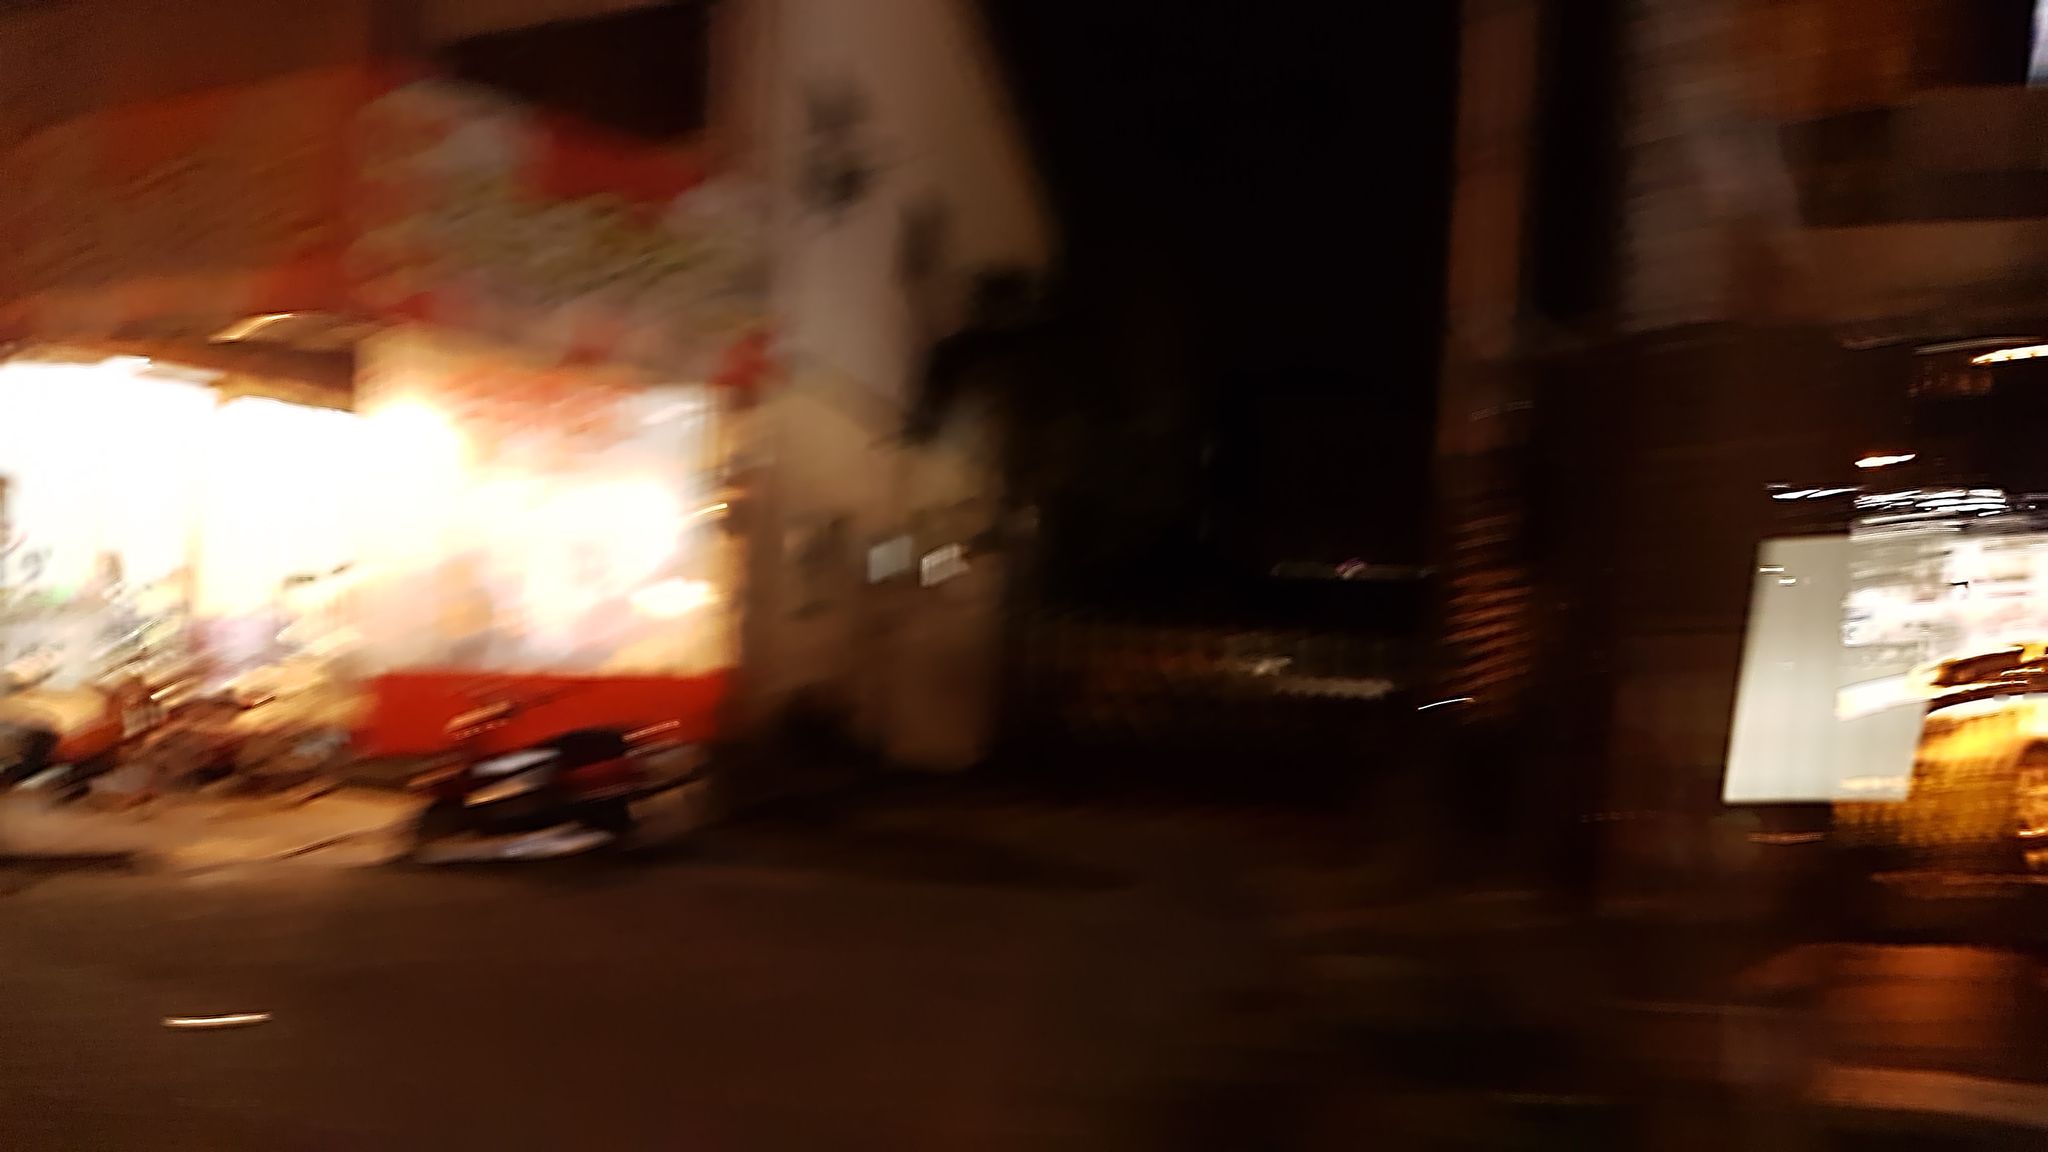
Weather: snowy
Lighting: night
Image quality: slightly poor
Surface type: driving surface
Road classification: primary
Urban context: urban centre
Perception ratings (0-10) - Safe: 3.6, Lively: 4.56, Beautiful: 0.87, Boring: 1.9, Depressing: 2.04, Wealthy: 3.35